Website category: sports
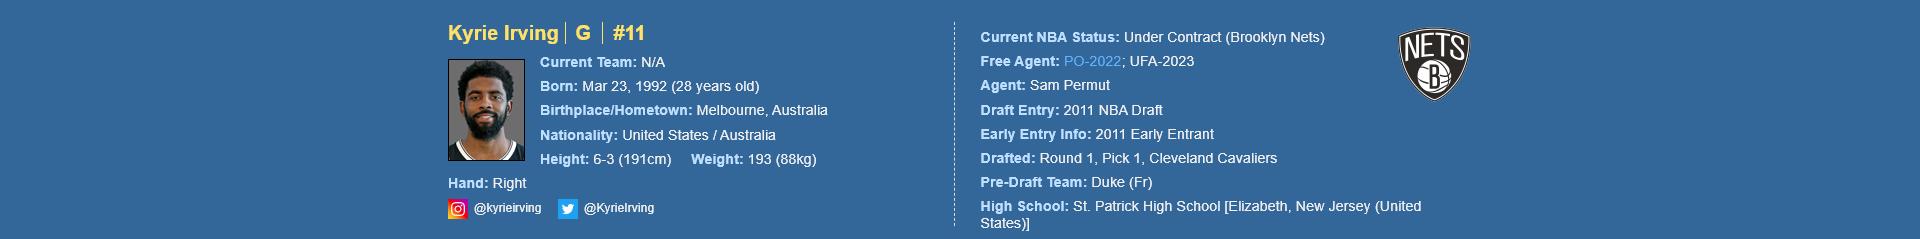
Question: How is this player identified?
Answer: Kyrie Irving

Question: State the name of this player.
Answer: Kyrie Irving

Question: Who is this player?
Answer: Kyrie Irving

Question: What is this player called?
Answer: Kyrie Irving

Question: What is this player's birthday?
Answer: Mar 23, 1992

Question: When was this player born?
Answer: Mar 23, 1992

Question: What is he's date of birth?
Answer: Mar 23, 1992

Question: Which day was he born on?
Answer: Mar 23, 1992

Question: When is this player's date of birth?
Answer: Mar 23, 1992

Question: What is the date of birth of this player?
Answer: Mar 23, 1992

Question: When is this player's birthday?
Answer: Mar 23, 1992

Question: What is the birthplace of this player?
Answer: Melbourne, Australia

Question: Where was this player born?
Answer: Melbourne, Australia

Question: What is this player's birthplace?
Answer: Melbourne, Australia

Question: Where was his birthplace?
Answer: Melbourne, Australia

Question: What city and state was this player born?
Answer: Melbourne, Australia

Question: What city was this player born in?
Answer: Melbourne, Australia

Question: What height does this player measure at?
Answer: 6-3 (191cm)

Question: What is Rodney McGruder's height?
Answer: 6-3 (191cm)

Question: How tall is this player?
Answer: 6-3 (191cm)

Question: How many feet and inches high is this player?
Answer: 6-3 (191cm)

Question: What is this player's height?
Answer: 6-3 (191cm)

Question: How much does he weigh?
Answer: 193 (88kg)

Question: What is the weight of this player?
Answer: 193 (88kg)

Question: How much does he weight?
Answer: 193 (88kg)

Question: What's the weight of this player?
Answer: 193 (88kg)

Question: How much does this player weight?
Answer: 193 (88kg)

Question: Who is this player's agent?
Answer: Sam Permut

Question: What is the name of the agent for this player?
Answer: Sam Permut

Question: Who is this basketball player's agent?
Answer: Sam Permut

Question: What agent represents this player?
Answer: Sam Permut

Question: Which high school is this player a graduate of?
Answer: St. Patrick High School

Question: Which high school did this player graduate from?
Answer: St. Patrick High School

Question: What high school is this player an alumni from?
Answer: St. Patrick High School

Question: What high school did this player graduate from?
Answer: St. Patrick High School

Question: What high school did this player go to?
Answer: St. Patrick High School

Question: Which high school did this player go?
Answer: St. Patrick High School